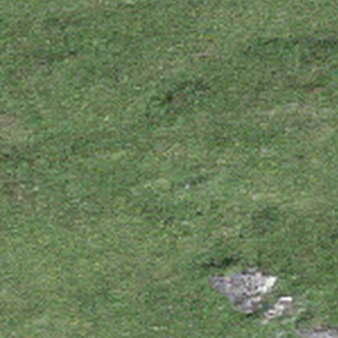
Label: other